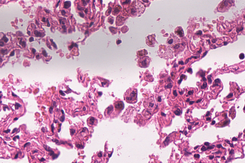
Tumor epithelial tissue: no
Tumor-associated stroma tissue: no
Normal tissue: yes